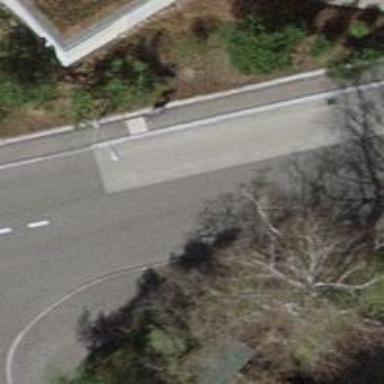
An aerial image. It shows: Bus stop with stop position for public transport.